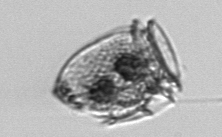
Label: Dinophysis_norvegica